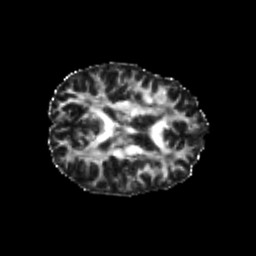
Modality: FA
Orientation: axial
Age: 23
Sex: female
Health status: healthy
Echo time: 0.074 s